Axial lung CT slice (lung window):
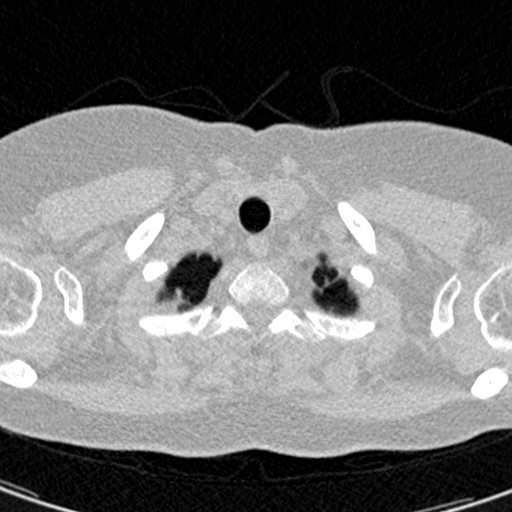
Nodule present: no